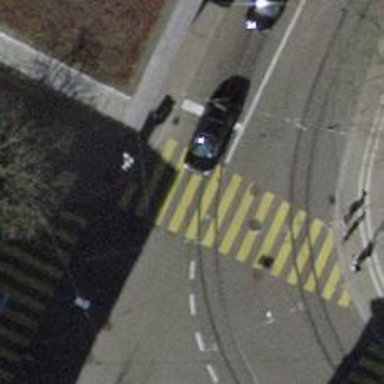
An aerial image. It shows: Tram crossing on the railway.